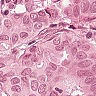
Metastatic tissue present: yes